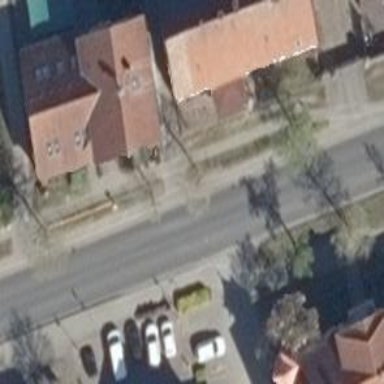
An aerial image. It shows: Secondary road with asphalt surface and sidewalks on both sides.